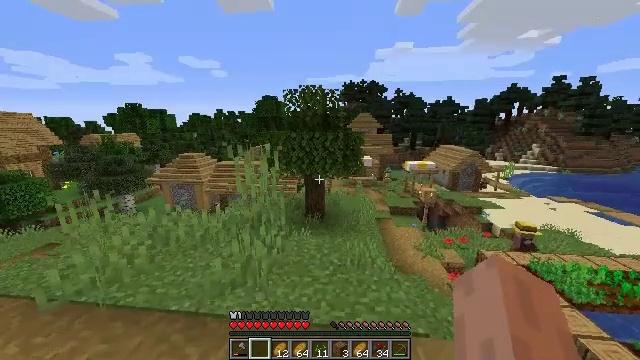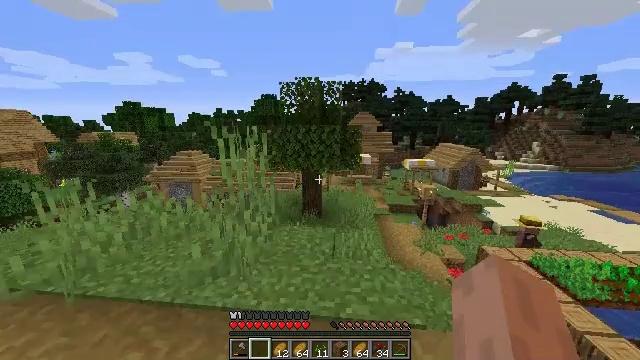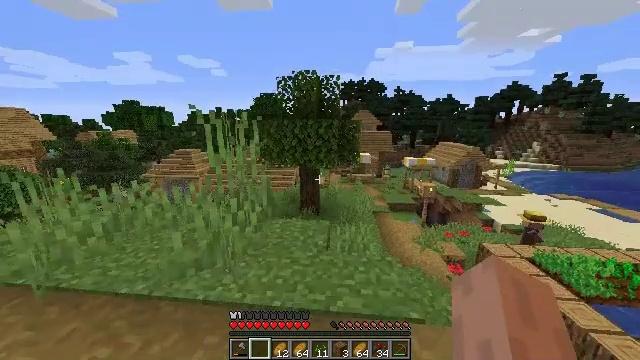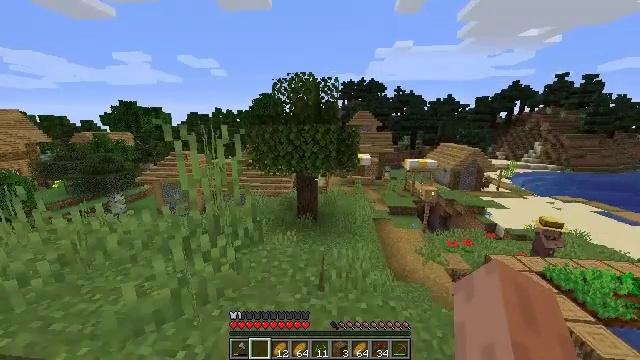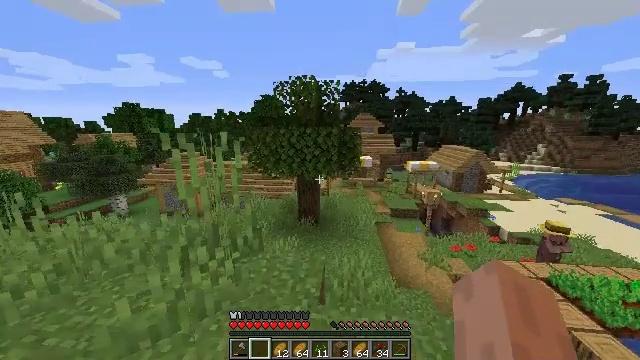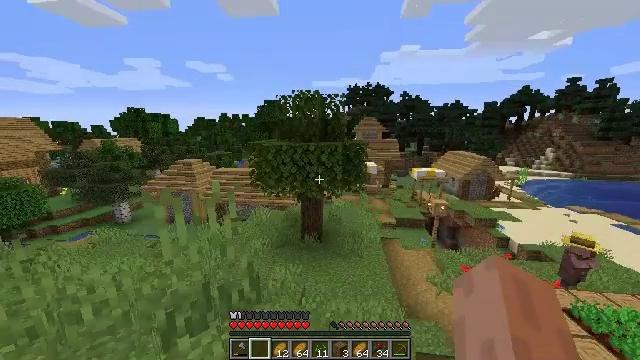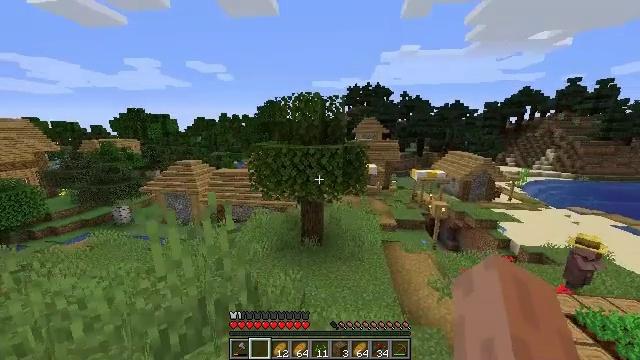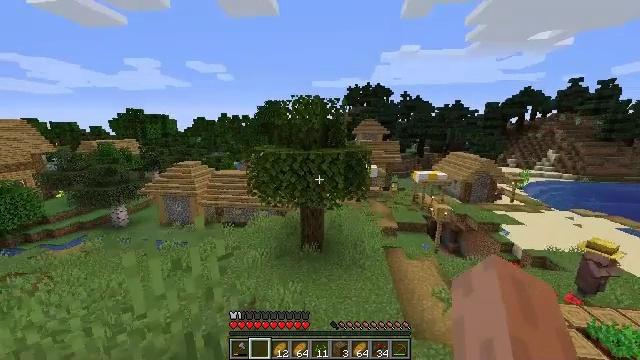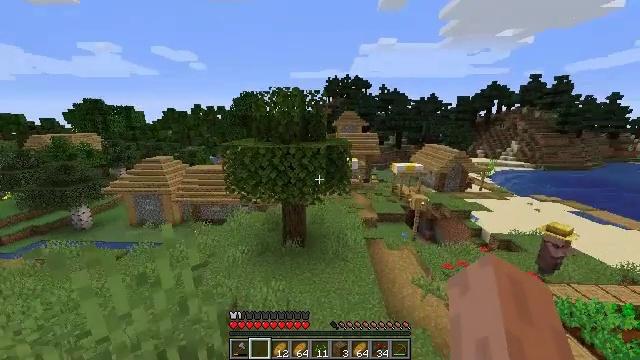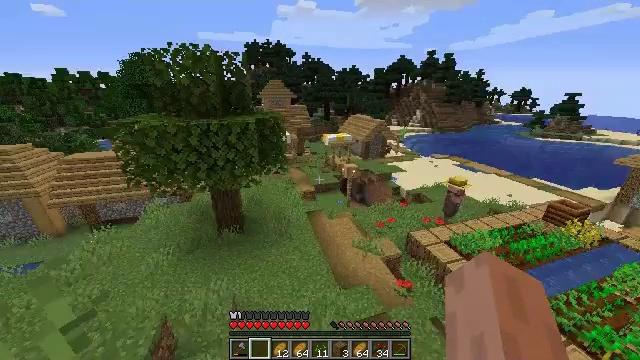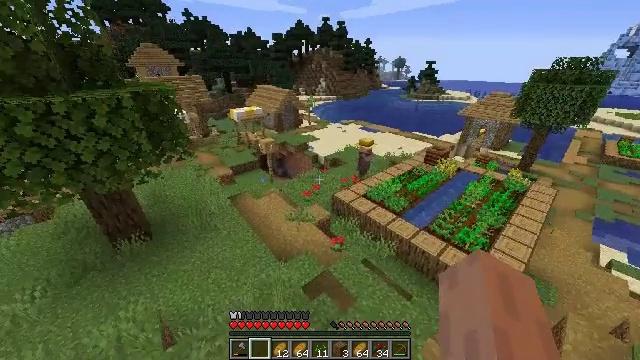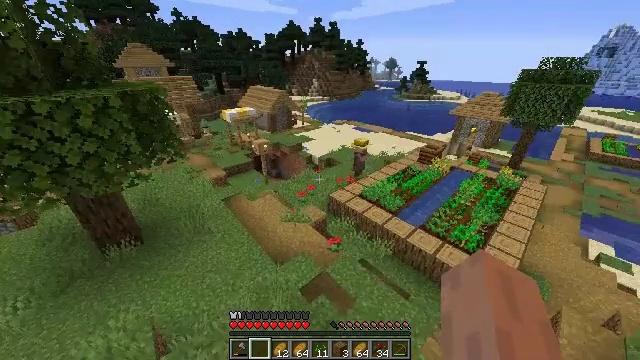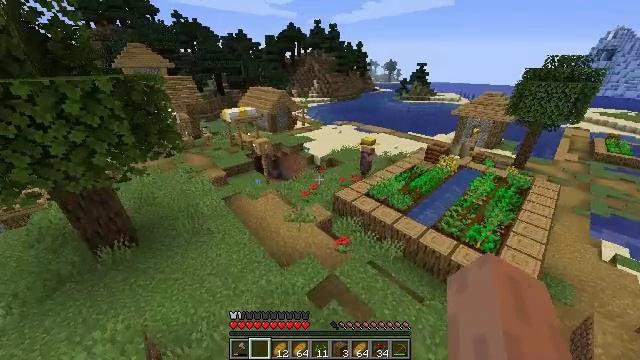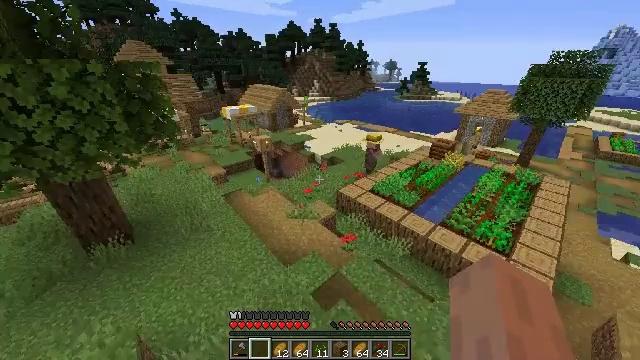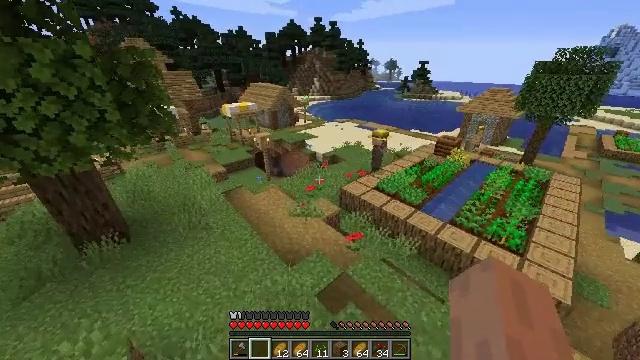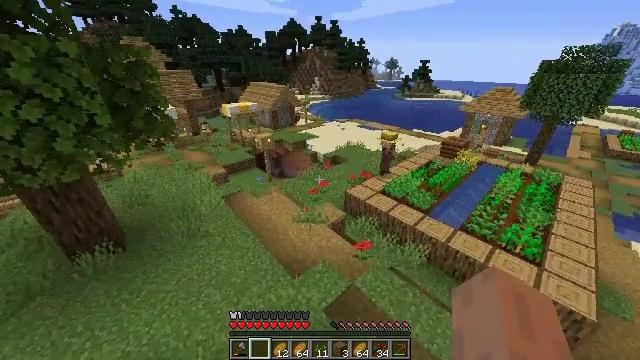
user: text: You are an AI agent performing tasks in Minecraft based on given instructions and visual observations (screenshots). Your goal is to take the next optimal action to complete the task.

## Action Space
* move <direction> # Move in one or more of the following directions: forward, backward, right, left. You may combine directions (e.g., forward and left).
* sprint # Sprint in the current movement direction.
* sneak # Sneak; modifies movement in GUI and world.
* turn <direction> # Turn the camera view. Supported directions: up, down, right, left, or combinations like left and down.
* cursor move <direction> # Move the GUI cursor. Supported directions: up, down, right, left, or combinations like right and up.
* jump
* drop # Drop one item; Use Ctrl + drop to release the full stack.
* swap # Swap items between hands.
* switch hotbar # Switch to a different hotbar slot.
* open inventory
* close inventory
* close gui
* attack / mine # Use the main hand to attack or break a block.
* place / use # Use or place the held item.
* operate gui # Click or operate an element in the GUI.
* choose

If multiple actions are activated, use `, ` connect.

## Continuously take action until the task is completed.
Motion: motion action
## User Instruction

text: Harm the villager.
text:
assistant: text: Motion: move forward, jump
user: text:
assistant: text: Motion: move forward and move left, jump
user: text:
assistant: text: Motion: move forward and move left, jump
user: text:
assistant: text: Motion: move forward and move left
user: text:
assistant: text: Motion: move forward and move left
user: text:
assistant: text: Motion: move forward
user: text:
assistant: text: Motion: move forward
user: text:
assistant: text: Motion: move forward, turn right and down
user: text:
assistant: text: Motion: move forward, turn right and down
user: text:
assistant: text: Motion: move forward, turn right and down
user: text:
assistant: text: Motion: move forward, turn right
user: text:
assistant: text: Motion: move forward
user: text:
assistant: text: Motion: move forward
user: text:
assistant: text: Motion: move forward
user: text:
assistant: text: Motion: move forward
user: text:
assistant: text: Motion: move forward
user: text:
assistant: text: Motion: move forward
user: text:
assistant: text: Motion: move forward, turn right and down
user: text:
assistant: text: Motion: move forward, turn right and down
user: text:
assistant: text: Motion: move forward, turn right
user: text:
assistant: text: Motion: move forward
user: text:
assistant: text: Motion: move forward
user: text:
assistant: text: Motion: move forward
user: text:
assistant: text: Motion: move forward
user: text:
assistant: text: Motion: move forward
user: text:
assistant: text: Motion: move forward, turn right and up
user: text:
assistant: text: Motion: move forward, turn right and up
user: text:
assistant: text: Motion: move forward, turn right and up
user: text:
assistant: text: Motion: move forward, turn right
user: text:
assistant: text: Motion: move forward